Question: I have an application which has a view that is dynamically generated and can be different every time the view loads. The main view contains a ScrollView set to the bounds of the main view. Subviews are then added dynamically to the ScrollView, but the heights of these views will not be the same and they can change heights at any time (eg. user clicks contents of view and it changes). I want to use layout constraints to make sure each view stays aligned to the one above it with some arbitrary padding. See the image below:

Right now all padding values are set to 10 (top, left, and right). I am setting the positions of these subviews manually using their frames but this does not work if the views change size, so I want to change this to use the NSLayoutConstraints, but I am running into some issues.
As a test I set the subview's frame like I did before, but then I added the constraint:
'''
// newView is created and its frame is initialized
self.scrlView?.addSubview(newView)
let constr = NSLayoutConstraint(item: newView, attribute: NSLayoutAttribute.Top, relatedBy: NSLayoutRelation.Equal, toItem: self.previousView, attribute: NSLayoutAttribute.Bottom, multiplier: 1, constant: 10)
NSLayoutConstraints.activateConstraints([constr])
newView.translatesAutoResizingMaskIntoConstraints = false
self.previousView = newView
'''
But the views are nowhere to be seen. What am I doing wrong? All that is needed is to make sure the tops of each view are aligned below the previous view and that they stay that way regardless of the view heights.
Also, since these views are all added to a scrollview, with using the layout constraints above how do I set the correct content size of the scroll view?
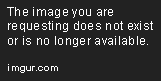
Answer: So you want something like this:
<URL>
Setting the content size of the scroll view with autolayout is explained in <URL>. To summarize, autolayout sets the 'contentSize' of the scroll view based on the constraints between the scroll view and its descendant views. This means:
- You need to create constraints between the scroll view and its descendant views so the scroll view's 'contentSize' will be set correctly.- You need to create constraints between the tiles (the colored views in your picture) and the main view (which is the superview of the scroll view) to set the width of the tiles correctly. Constraints from a tile to its enclosing scroll view set the size of the tile--only the 'contentSize' of the scroll view.
For any view you create in code, if you intend to use constraints to control its size or position, you also need to set 'translatesAutoresizingMaskIntoConstraints = false'. Otherwise the autoresizing mask will interfere with the behavior of your explicit constraints.
Here's how I made the demo. I used a 'UIButton' subclass that, when tapped, toggles its own height between 60 and 120 points:
'''
class HeightTogglingButton: UIButton {
override init(frame: CGRect) {
super.init(frame: frame)
translatesAutoresizingMaskIntoConstraints = false
heightConstraint = heightAnchor.constraint(equalToConstant: 60)
heightConstraint.isActive = true
addTarget(self, action: #selector(HeightTogglingButton.toggle(_:)), for: .touchUpInside)
}
required init?(coder aDecoder: NSCoder) {
fatalError("init(coder:) has not been implemented")
}
@IBAction func toggle(_ sender: Any) {
UIView.animate(withDuration: 0.3) {
self.heightConstraint.constant = 180 - self.heightConstraint.constant
self.window?.layoutIfNeeded()
}
}
private(set) var heightConstraint: NSLayoutConstraint!
}
'''
Then I laid out ten of these buttons in a scroll view. I set up constraints to control the width of each button, and the layout of each button relative to the other buttons. The top and bottom buttons are constrained to the top and bottom of the scroll view, so they control 'scrollView.contentSize.height'. All buttons are constrained to the leading and trailing edges of the scroll view, so they all jointly control 'scrollView.contentSize.width'.
'''
class ViewController: UIViewController {
override func viewDidLoad() {
super.viewDidLoad()
let scrollView = UIScrollView()
scrollView.translatesAutoresizingMaskIntoConstraints = false
view.addSubview(scrollView)
NSLayoutConstraint.activate([
scrollView.leadingAnchor.constraint(equalTo: view.leadingAnchor),
scrollView.trailingAnchor.constraint(equalTo: view.trailingAnchor),
scrollView.topAnchor.constraint(equalTo: view.topAnchor),
scrollView.bottomAnchor.constraint(equalTo: view.bottomAnchor)])
let margin: CGFloat = 10
var priorAnchor = scrollView.topAnchor
for i in 0 ..< 10 {
let button = HeightTogglingButton()
button.backgroundColor = UIColor(hue: CGFloat(i) / 10, saturation: 0.8, brightness: 0.3, alpha: 1)
button.setTitle("Button \(i)", for: .normal)
scrollView.addSubview(button)
NSLayoutConstraint.activate([
button.widthAnchor.constraint(equalTo: view.widthAnchor, constant: -2 * margin),
button.leadingAnchor.constraint(equalTo: scrollView.leadingAnchor, constant: margin),
button.trailingAnchor.constraint(equalTo: scrollView.trailingAnchor, constant: -margin),
button.topAnchor.constraint(equalTo: priorAnchor, constant: margin)])
priorAnchor = button.bottomAnchor
}
scrollView.bottomAnchor.constraint(equalTo: priorAnchor, constant: margin).isActive = true
}
}
'''